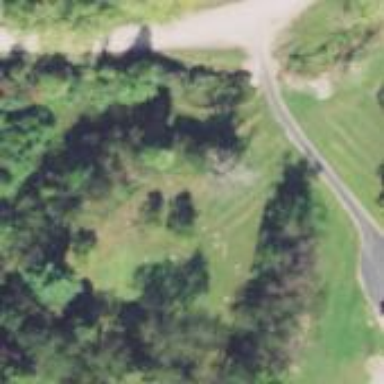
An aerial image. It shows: Graveyard.